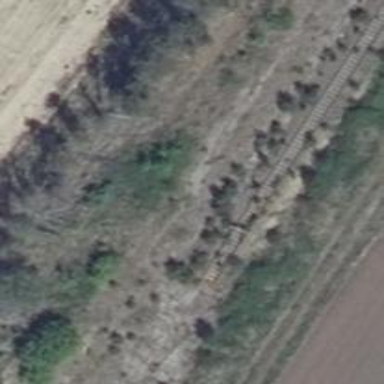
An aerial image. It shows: Railway yard.